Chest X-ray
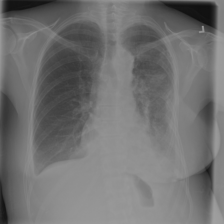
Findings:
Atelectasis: negative
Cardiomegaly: negative
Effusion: positive
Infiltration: negative
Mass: negative
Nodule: negative
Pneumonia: negative
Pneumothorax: negative
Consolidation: negative
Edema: negative
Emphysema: negative
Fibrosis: negative
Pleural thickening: negative
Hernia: negative